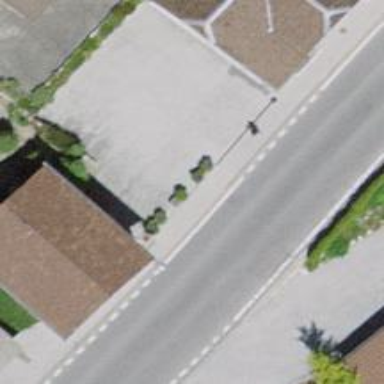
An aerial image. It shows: Sidewalk along the footway.